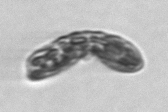
Label: Karenia